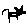
Label: cat